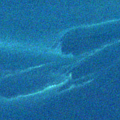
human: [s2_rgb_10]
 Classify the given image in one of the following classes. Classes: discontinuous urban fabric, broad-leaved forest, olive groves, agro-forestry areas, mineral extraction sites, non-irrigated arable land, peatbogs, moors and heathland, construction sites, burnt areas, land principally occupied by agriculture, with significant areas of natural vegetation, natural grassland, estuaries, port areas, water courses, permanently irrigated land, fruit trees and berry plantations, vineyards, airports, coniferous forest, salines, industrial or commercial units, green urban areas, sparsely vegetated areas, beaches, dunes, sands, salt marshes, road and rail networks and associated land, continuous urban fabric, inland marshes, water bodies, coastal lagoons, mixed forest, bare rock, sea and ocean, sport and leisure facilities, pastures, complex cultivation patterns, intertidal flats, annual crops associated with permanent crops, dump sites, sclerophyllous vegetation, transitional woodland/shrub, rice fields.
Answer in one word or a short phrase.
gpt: sea and ocean